Field crop: maize
Growth stage: 2
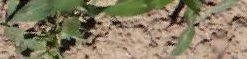
Species: maize